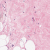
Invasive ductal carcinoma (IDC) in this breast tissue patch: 0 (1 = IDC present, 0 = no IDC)